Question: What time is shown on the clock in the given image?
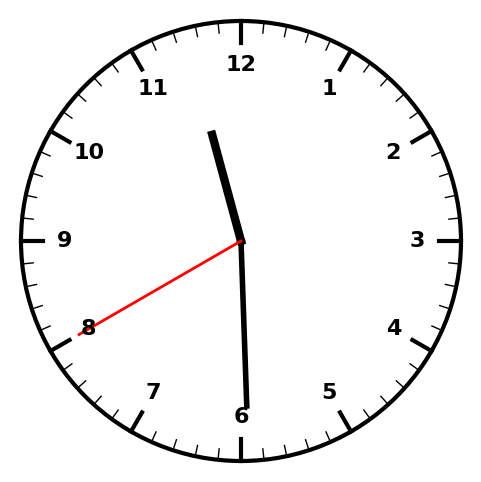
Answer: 11:29:40